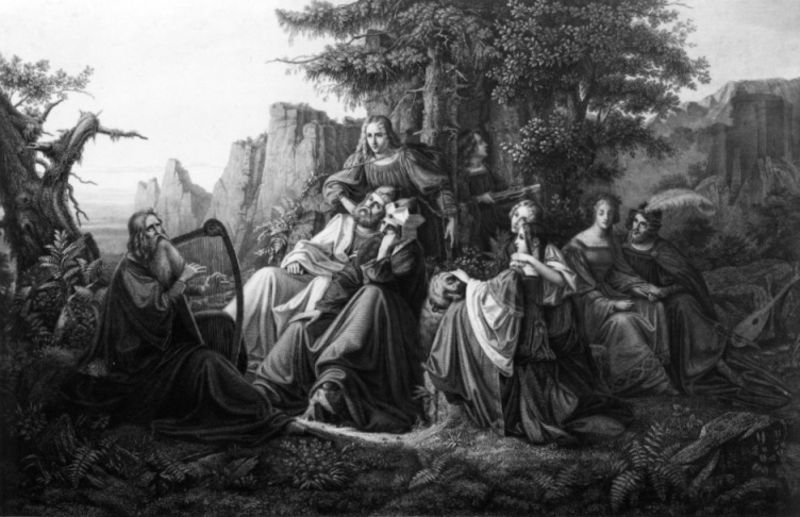
Titel: "Barde vor der Königsfamilie"
Künstler: Charles Louis Schuler
Standort: Karlsruhe
Institution: Staatliche Kunsthalle Karlsruhe
Schlagwörter: baum, berg, dunkel, feder, felsen, gemälde, gruppe, himmel, mann, schatten, weiß, bäume, frauen, landschaft, menschen, mädchen, see, sitzen, abend, blumen, damen, frau, grau, hell, hut, kleid, kleider, licht, männer, schwarz, skizze, gras, weg, gesellschaft, leute, alt, bart, stein, trauer, instrument, horizont, natur, weite, büsche, gewand, adel, paar, gesang, musik, musiker, pflanzen, wald, liebe, umarmung, berge, fels, rast, romantik, audience, court, crowd, crown, embrace, gathering, hands, hat, king, könig, men, people, pillow, religious, robes, white, women, black, dress, figures, girls, gray, grey, group, old, painting, portrait, robe, seated, sit, sitting, weiber, woman, spielen, flowers, print, farn, fern, plant, nazarener, foto, wände, idyll, lichtung, schwarz-weiß, radierung, stich, nadelbaum, entwurf, gruppenbild, jagd, geige, liebespaar, feather, wood, wurzeln, sänger, sad, silver, classical, cliff, harp, life, man, rock, rocks, sky, stone, tree, mittelalter, girl, hill, hills, lake, landscape, mountain, mountains, nature, ocean, sea, water, horizon, landscahft, sun, trees, menschengruppe, death, costume, helmet, königin, armbrust, heilige, laute, forest, grass, light, peaceful, plants, drawing, harfe, david, madonna, black and white, zuhörer, fabric, dog, etching, monochrome, sketch, beard, romantic, story, bau, cross, hofstaat, cliffs, scene, drapery, love, sunlight, outside, zuhören, mägde, human, party, royal, leaves, music, pastoral, trunk, paare, renaissance, jesus, regent, watch, watching, musician, baäme, engraving, pencil, hören, medieval, religion, fran, schäferstündchen, branches, finger, god, christ, barde, harfenspieler, couples, leisure, play, shading, lithograph, felswände, narrative, ferns, bible, zusammen, instruments, magic, erzählen, humans, christianity, rezeption, moss, sublime, poor, lovers, dream, royalty, photograph, singer, break, erzähler, guitar, pause, woods, listen, listening, lute, mandolin, singing, travelers, concert, player, violin, princess, queen, european, foliage, history painting, b&w, romance, shakespeare, jesus christ, warriors, book, log, scenery, grotto, costumes, canyon, b, 1920, 1910, mann#, harfenist, bard, harf, strings, \tree, mwn, preraphaelite, lyre, listeners, 1650, balck, hearer, together, medival, stress, sing, black and whit, value, harmony, re, plume, harps, entertain, harpe, cry, kings, clif, balck and white, congregation, sittiing, song, harph, adelsgesellschaft, hrap, mountani, fjord, minstral, eath, plucking, situation, gettogether, middle ages, liufe, scenes, two story